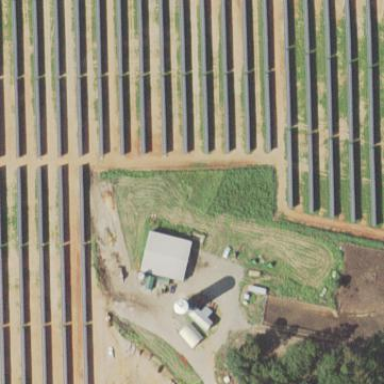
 consisting of solar photovoltaic panels."